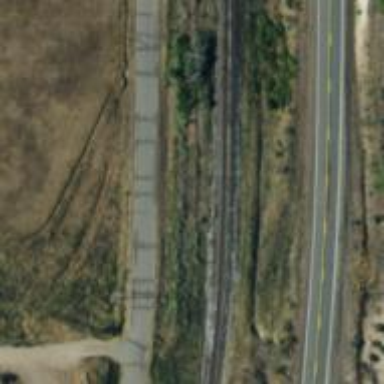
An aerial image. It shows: Railway track.